Here is the time-frequency (STFT) view of a rotor kit's vibration measurement. Determine the machine's mechanical condition. Answer with exactly one of: normal, misalignment, unbalance, looseness.
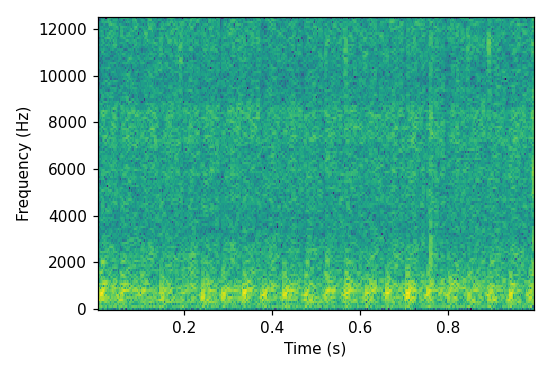
Answer: looseness